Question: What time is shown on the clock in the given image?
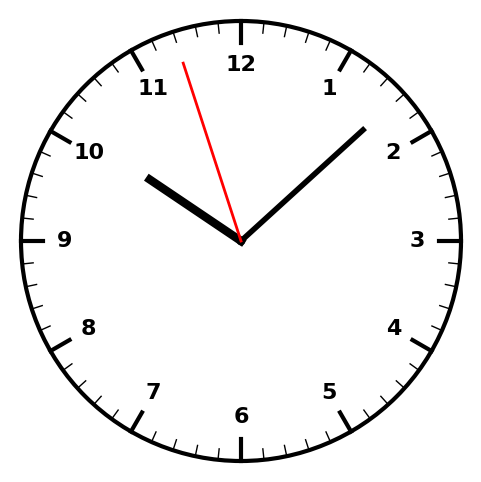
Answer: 10:07:57